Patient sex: M
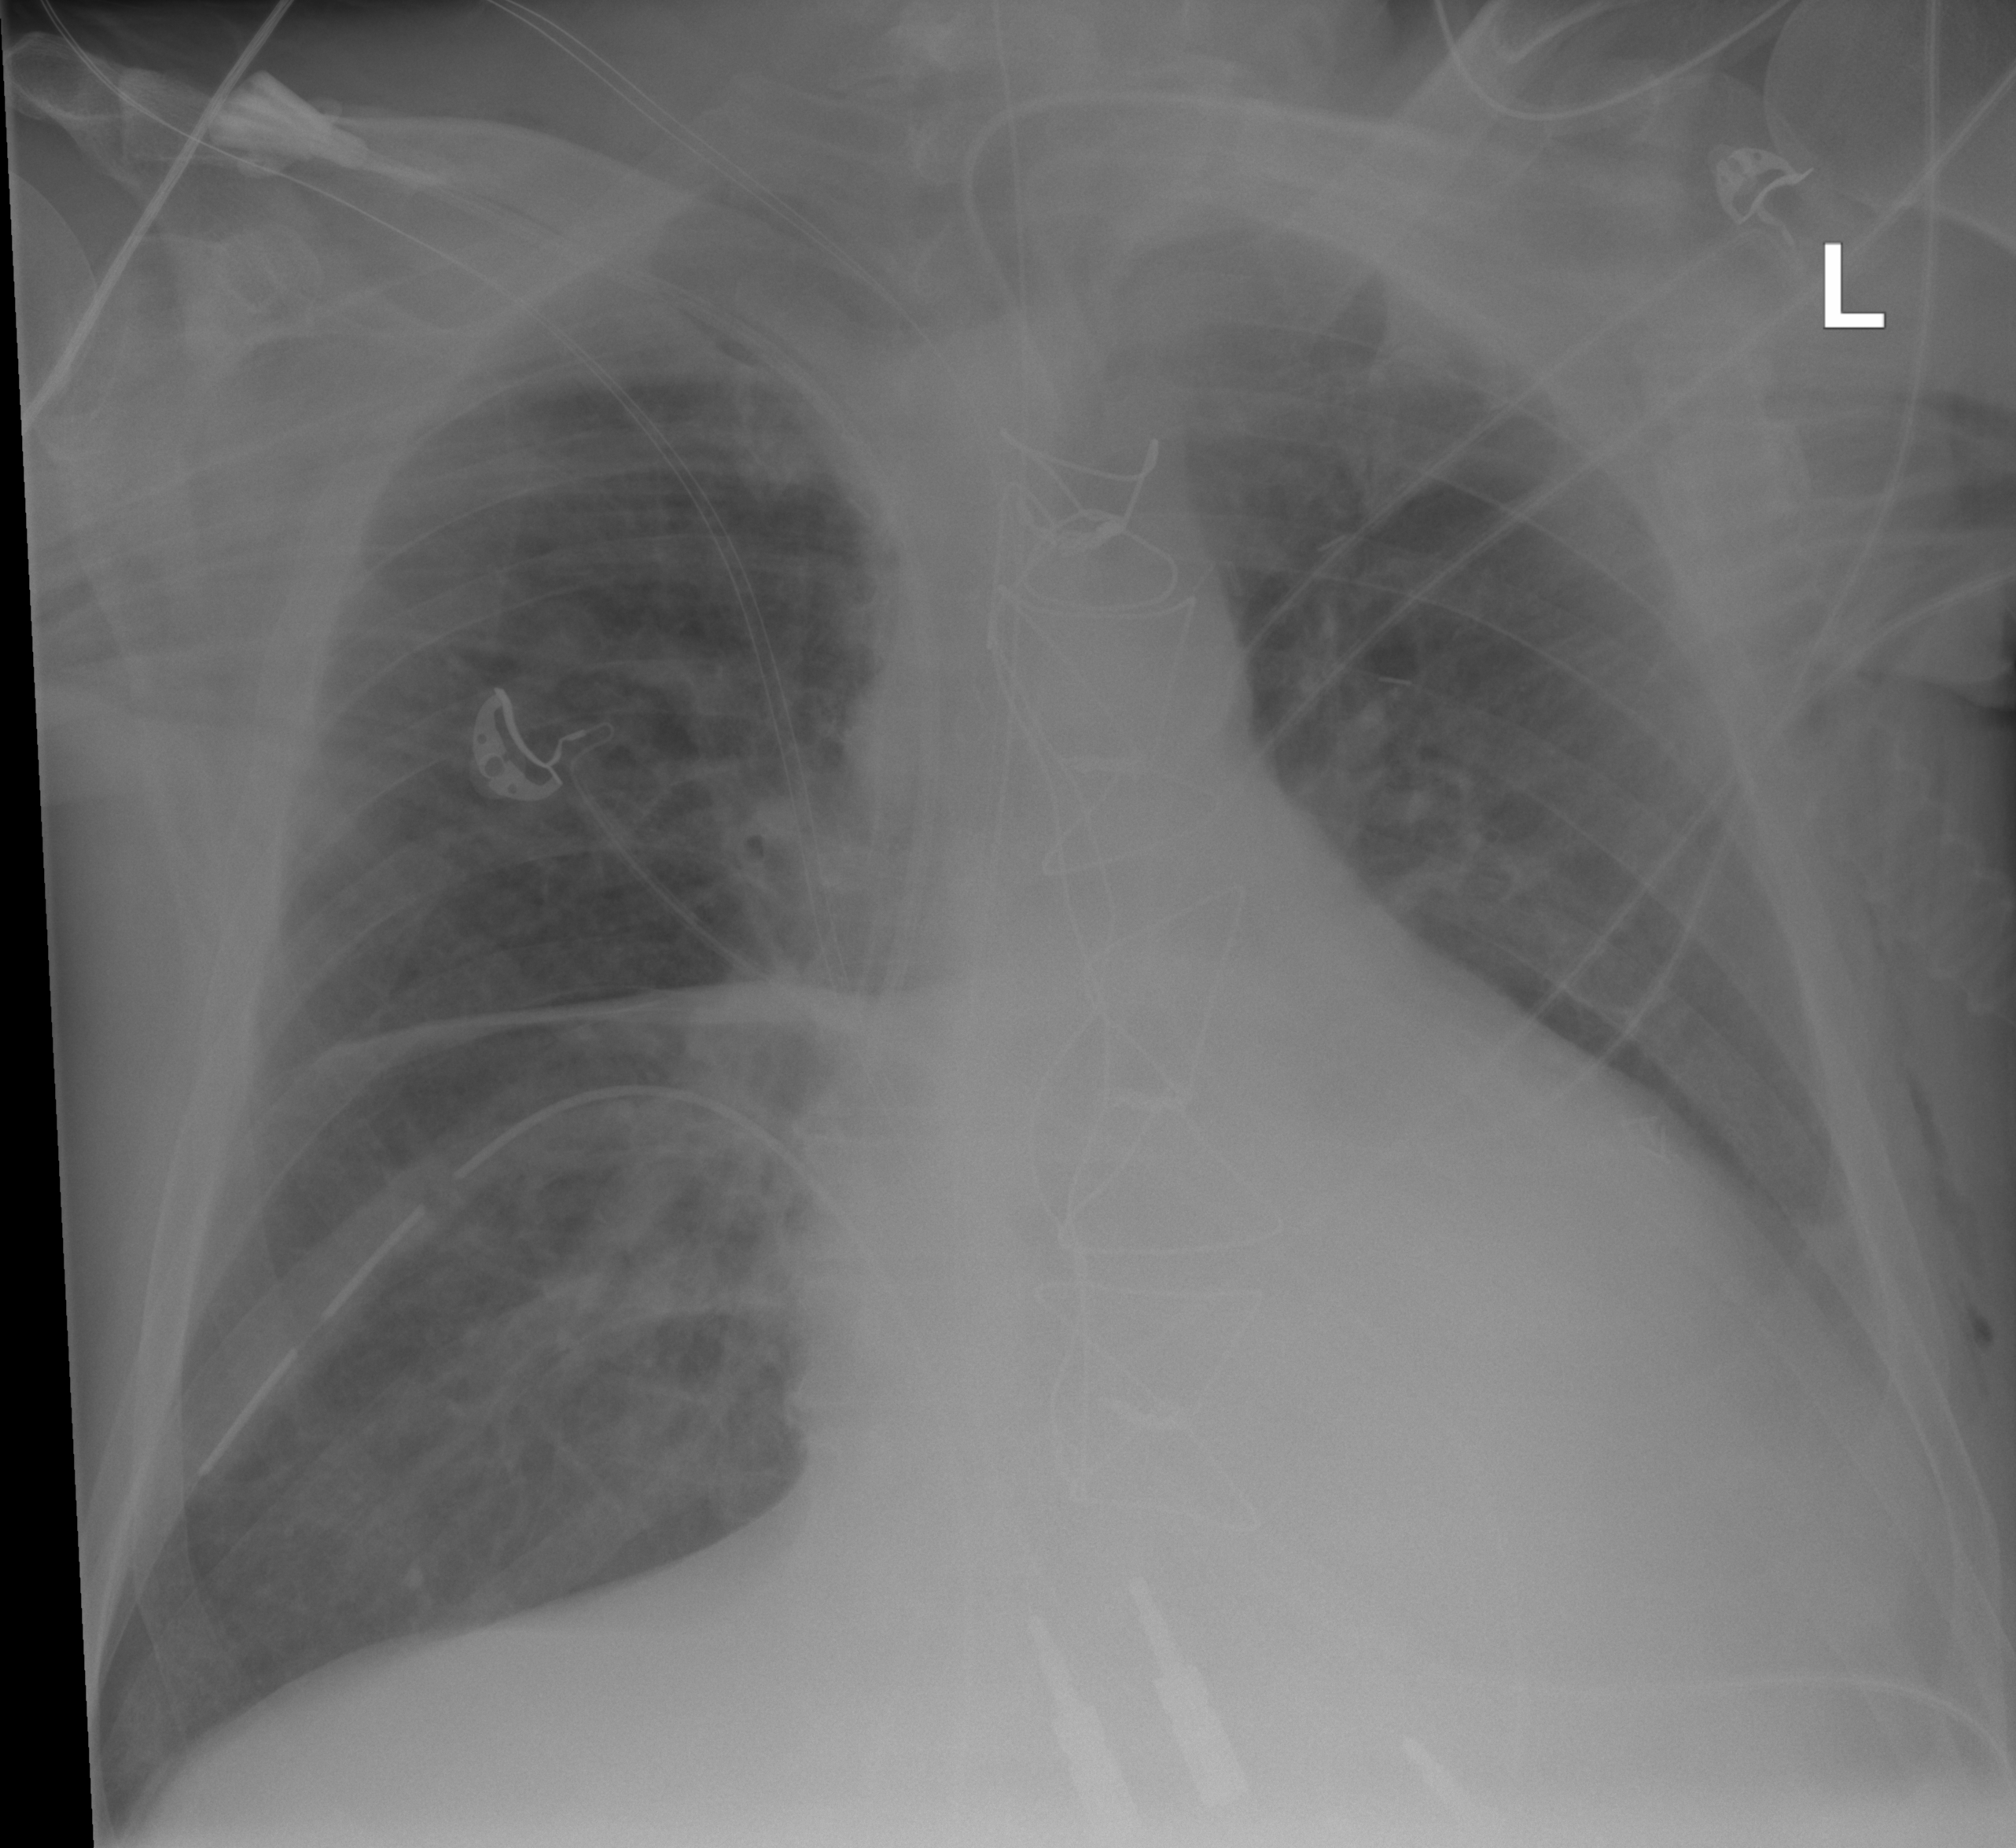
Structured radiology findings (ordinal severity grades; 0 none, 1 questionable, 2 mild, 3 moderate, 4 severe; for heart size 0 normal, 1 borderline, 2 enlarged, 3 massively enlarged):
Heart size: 2
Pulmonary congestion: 2
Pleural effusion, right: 0
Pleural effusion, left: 1
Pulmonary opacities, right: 0
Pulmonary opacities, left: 0
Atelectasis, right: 2
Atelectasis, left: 1